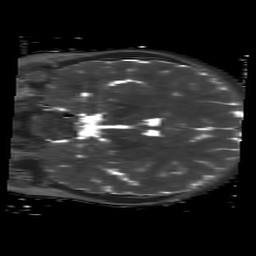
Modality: T2map
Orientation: coronal
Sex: female
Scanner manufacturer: siemens
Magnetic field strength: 3 T
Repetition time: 4 s